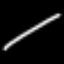
Label: line